RGB frame:
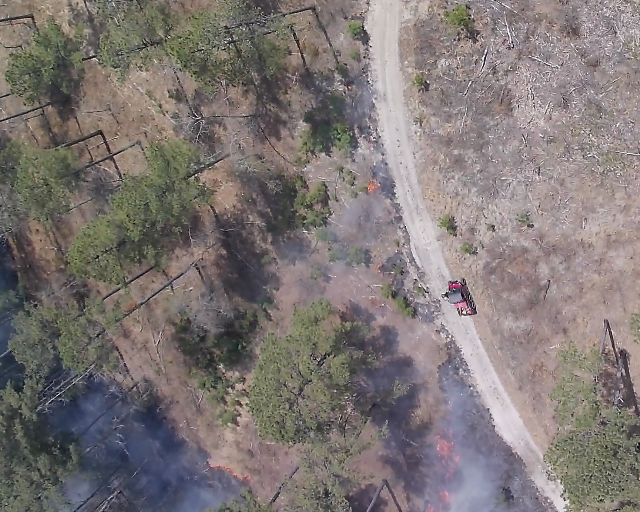
Thermal frame:
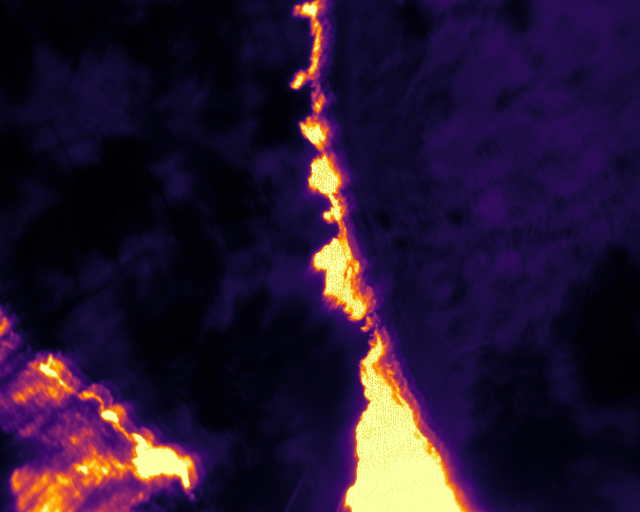
Captured: 2026-02-26 02:32:21
Pixels at or above 80 °C: 35214 (fraction of frame: 0.1075)